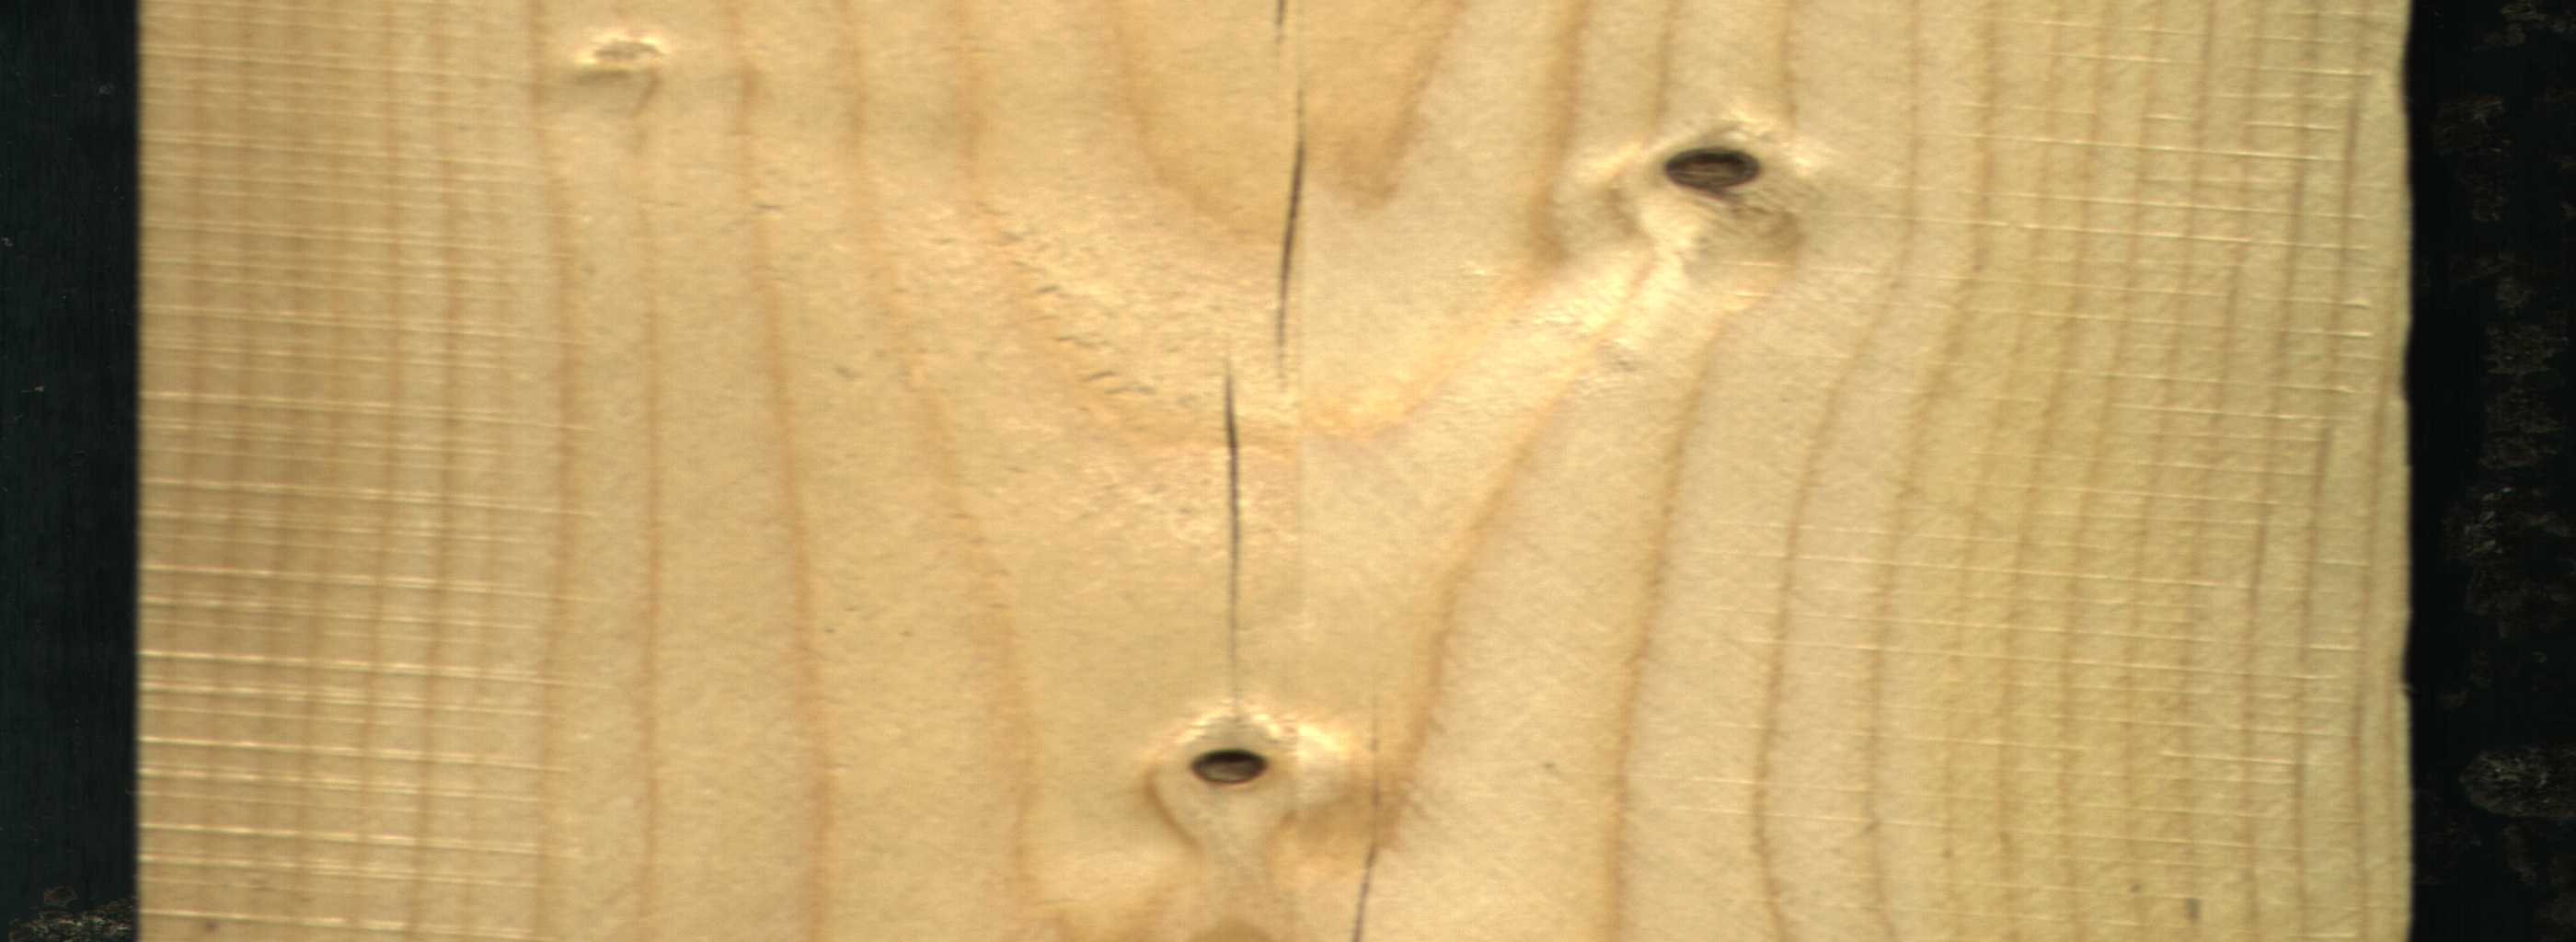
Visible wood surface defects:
Crack
Crack
Crack
Dead_Knot
Dead_Knot